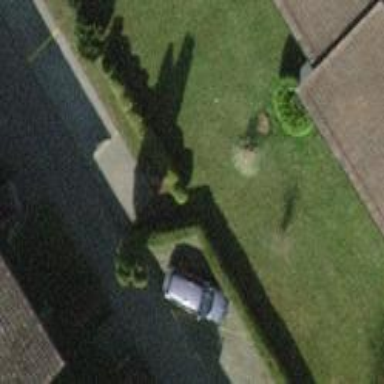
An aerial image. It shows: Hedge acting as barrier.